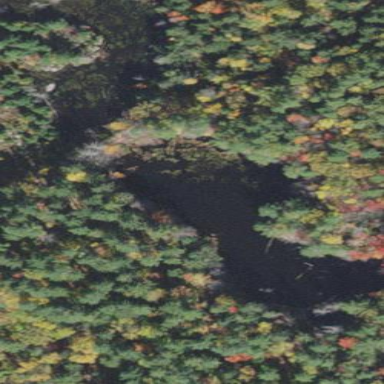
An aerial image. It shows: Pond surrounded by natural water.